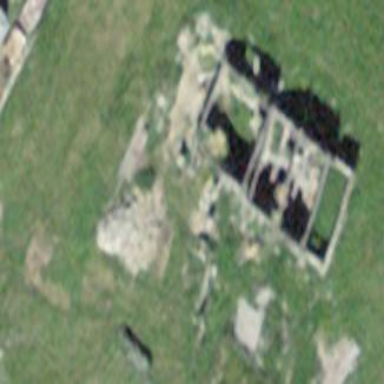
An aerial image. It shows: Scene of historic ruins.